Question: I submitted an updated iOS app. I want to submit another build instead of that.
I removed the binary from review and i deleted the build. No way to upload the same version build again at the time of validation its showing same build already exists.I want to replace this update with another build.
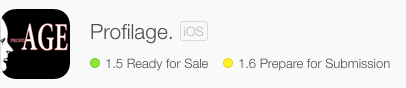
Answer: Just change the build.
Let's say your build is 2.0 , change it to 2.01 , archive this and upload again.